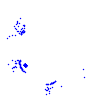
Particle: proton